Field crop: maize
Growth stage: 2
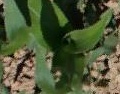
Species: maize